Aerial crown-view tile of a tropical tree (Barro Colorado Island, Panama), acquired 20250217:
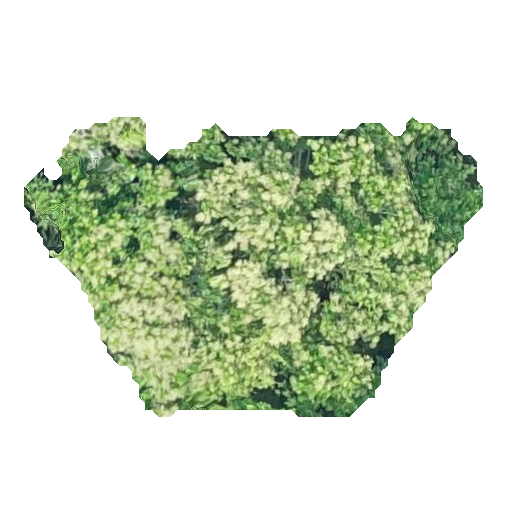
Species: Anacardium excelsum
GBIF accepted scientific name: Anacardium excelsum
Crown area: 144.757 m²